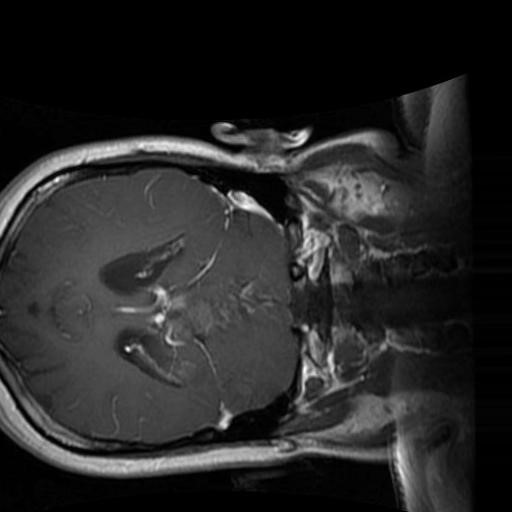
Label: brain_glioma